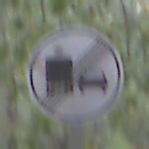
Verkehrszeichen: EndeUeberholverbotKraftfahrzeuge
Umgebung: Outdoor, Nature
Tageszeit: SunriseSunset
Wetter: NotSpecified
Licht: Natural
Jahreszeit: Autumn
Kontrast: MediumContrast